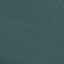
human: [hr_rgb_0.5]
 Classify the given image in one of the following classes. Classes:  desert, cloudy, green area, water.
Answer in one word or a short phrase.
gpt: water